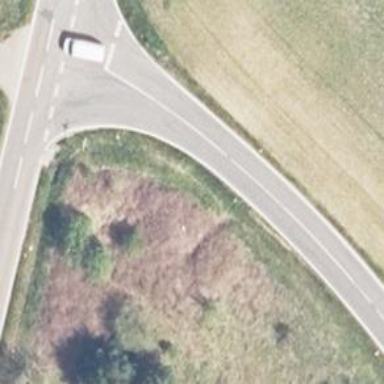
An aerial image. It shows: Secondary road with asphalt surface.